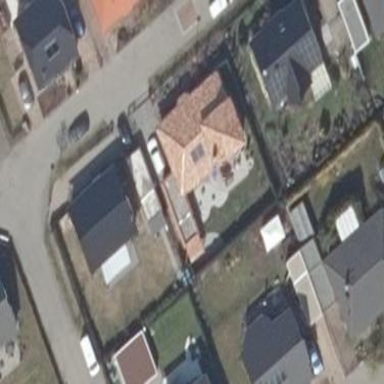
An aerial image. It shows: House with multiple building parts.